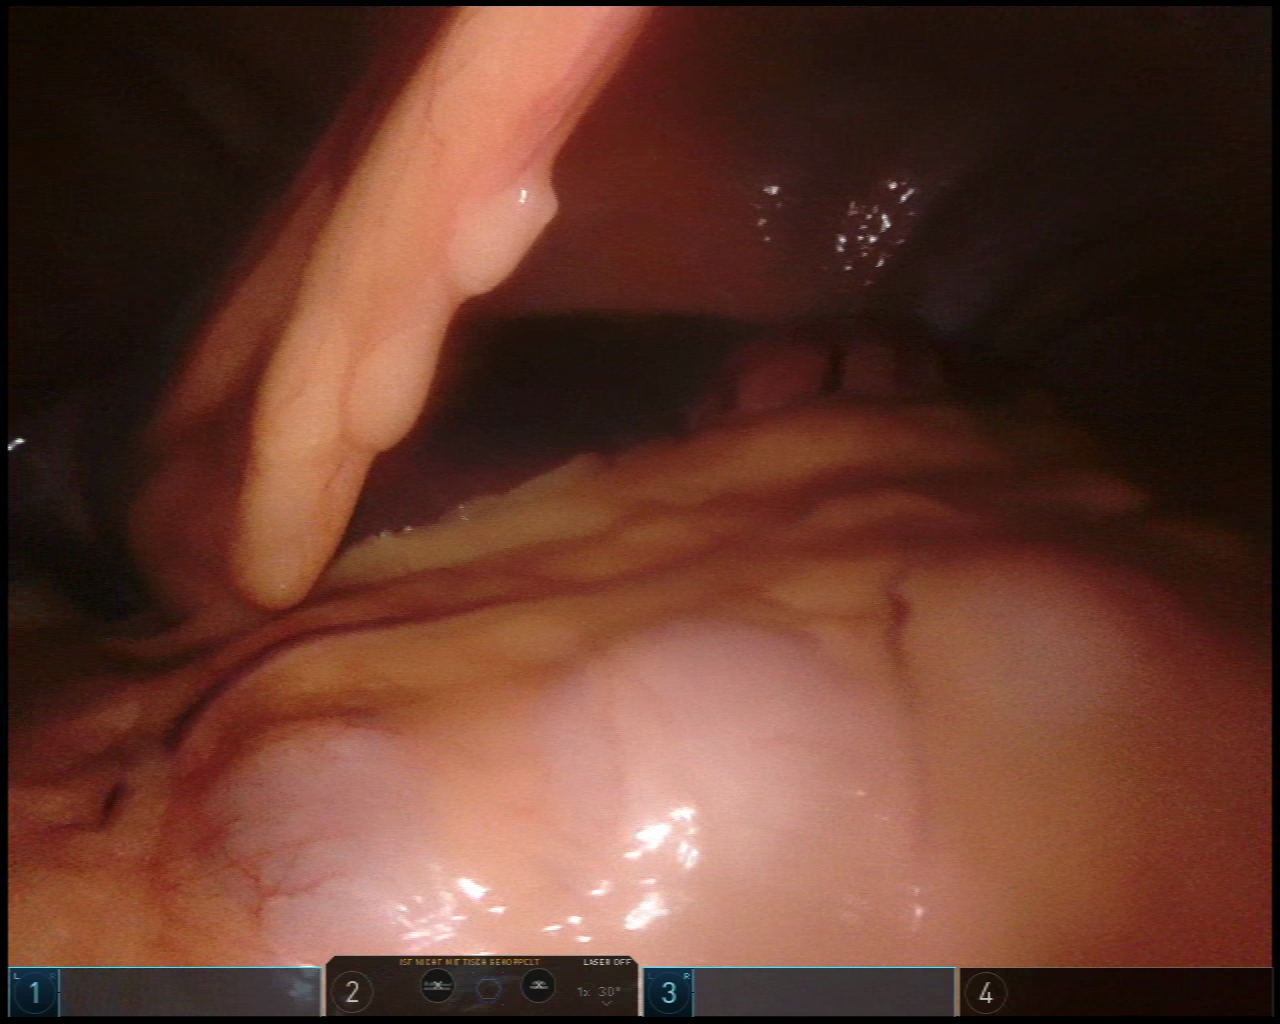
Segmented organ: stomach
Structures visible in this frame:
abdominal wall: yes
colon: yes
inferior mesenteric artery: no
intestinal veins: no
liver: yes
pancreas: no
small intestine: no
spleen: no
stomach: yes
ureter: no
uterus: no
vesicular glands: no